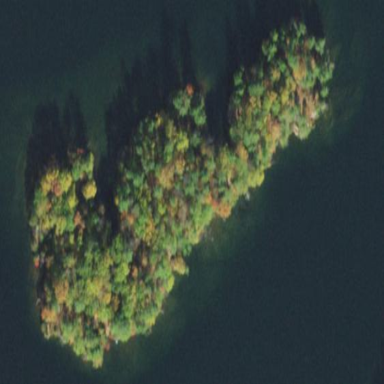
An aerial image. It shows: Camp site located on islet.